Question: I'm fairly inexperienced with OpenGLES1, but I'm forced to use it based on the constraints of what I'm currently working on.
The effect I'm trying to create is a "container" of sorts.
Example:

So I'd like to be able to have the objects "frame" clip the object inside the frame. The issue is that the frame is not a perfect square, so I can't just re-size and adjust the texture co-ords.
Some of my peers suggest using stenciling, however I've only ever dealt with that once and I'm not sure the best approach to create a stencil based on the "frame" alpha.
Is there a resource you gentlemen could point me towards? It would be greatly appreciated.
Cheers, Xoorath.
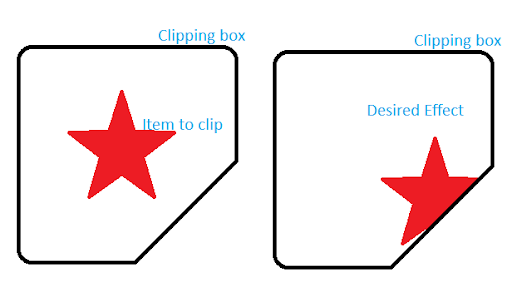
Answer: If it's just the rendering of the objects that you want clipped within a non-rectangular region then creating a stencil buffer as per the <URL>.
Otherwise, if you want to clip objects (by modifying their coordinates), and not just mask out a region when rendering, then you'll need a polygon clipping library.
Regarding polygon clipping libraries, there are a number of options, but they reduce to one - <URL>.